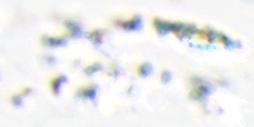
Label: Phaeocystis